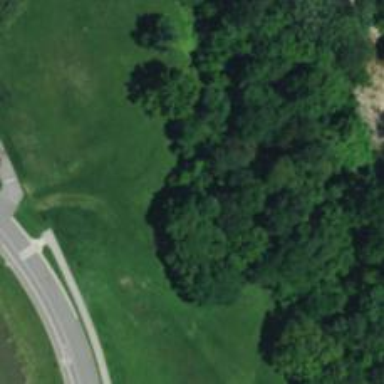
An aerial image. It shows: Disc golf tee.